Question: I've installed a new instance of visual studio 2010 premium and everything seems to work fine when I load old projects. When I start to write new classes though, the var keyword is not working or showing up in intellisense. This is a new solution and no web project. (so no web.config) Target framework for the project is set to .net 4.0. When I try compiling it by writing
'''
var x = "this";
'''
I get "A get or set accessor expected" error.
Do I need to reinstall? Any ideas what could be wrong here?

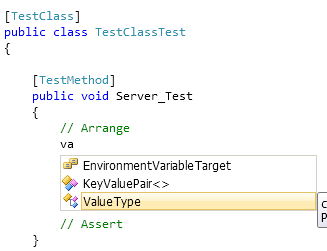
Answer: You don't have parentheses after your method name so the compiler thinks you're defining a property.
'''
public void Server_Test()
{
var ...
}
'''